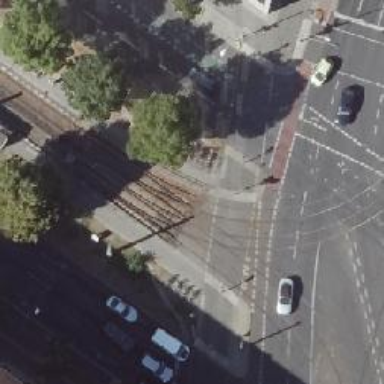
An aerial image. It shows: Tram crossing with traffic signals.